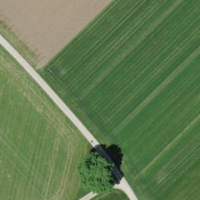
EUNIS habitat code: 52
Species observed at this site:
Regulus ignicapilla